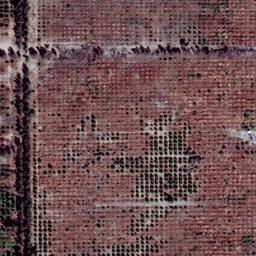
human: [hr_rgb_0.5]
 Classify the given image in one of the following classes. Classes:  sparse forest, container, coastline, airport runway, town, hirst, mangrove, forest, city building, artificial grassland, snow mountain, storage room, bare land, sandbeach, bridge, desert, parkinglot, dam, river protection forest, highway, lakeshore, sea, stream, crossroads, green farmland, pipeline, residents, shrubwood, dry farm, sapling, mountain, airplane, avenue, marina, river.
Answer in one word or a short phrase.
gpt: dry farm